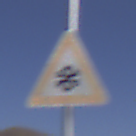
Verkehrszeichen: SchneeOderEisglaette
Umgebung: Outdoor, Nature
Tageszeit: Midday
Wetter: Clear
Licht: Natural
Jahreszeit: NotSpecified
Kontrast: HighContrast